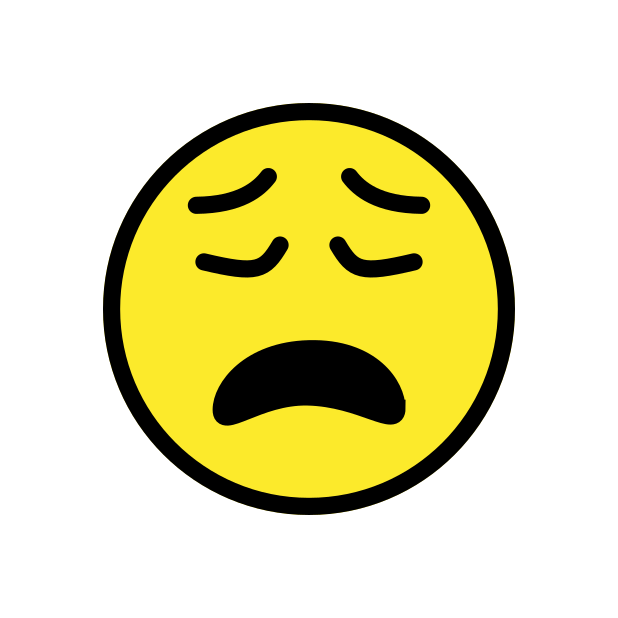
weary face